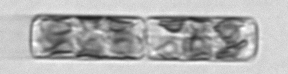
Label: Guinardia_delicatula